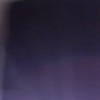
Label: space